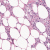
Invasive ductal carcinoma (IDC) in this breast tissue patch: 0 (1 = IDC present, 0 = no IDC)